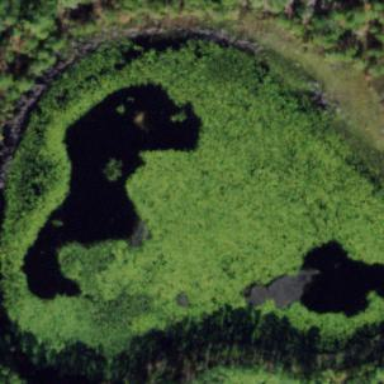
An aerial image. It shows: Marshy wetland area.